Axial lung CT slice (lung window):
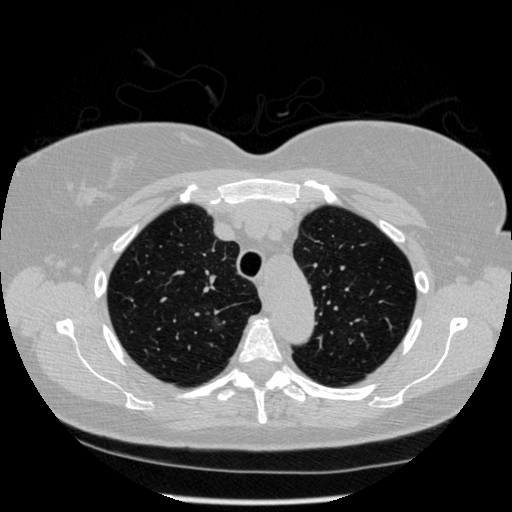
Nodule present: no